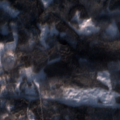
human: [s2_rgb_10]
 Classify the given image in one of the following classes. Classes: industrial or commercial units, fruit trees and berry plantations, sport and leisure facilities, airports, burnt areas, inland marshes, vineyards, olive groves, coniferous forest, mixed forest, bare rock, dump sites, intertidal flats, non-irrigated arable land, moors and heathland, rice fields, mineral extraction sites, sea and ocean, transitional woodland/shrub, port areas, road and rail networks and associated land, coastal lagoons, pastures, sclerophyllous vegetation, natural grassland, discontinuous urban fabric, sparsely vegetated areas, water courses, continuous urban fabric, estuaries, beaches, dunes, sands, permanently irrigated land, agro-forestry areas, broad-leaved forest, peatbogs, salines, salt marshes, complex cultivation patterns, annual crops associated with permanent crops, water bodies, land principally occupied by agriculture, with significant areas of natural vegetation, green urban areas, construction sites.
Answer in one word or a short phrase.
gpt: broad-leaved forest, coniferous forest, mixed forest